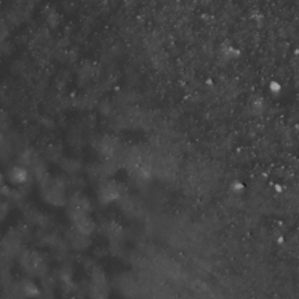
Label: non_frost